Question: I'm trying change an uiimage control's containing image by clicking a button in swift. For this, i wrote a simple a "guess how many fingers i'm holding up" app. I've read some stackoverflow articles but couldn't solve the problem. Below you can see my code and my ui. How can i change change image on click?
Here's my code:
'''
import UIKit
class ViewController: UIViewController {
@IBOutlet var myImageView: UIImageView!
@IBOutlet var inputField: UITextField!
@IBAction func clickedGuessButtonAction(sender: AnyObject) {
println("Guess button clicked")
var randomX = Int(arc4random()%6)
println("randomX = \(randomX)")
var guess = inputField.text.toInt();
let image0 = UIImage(named: "images/qm.jpg")
let image1 = UIImage(named: "images/tick.jpg")
let image2 = UIImage(named: "images/cross.jpg")
if((inputField.text) != nil){
if(guess == randomX){
println("correct")
myImageView.image=UIImage(named: "tick.jpg") // THIS IS NOT WORKING
myImageView.image=image1 // THIS IS NOT WORKING TOO
inputField.resignFirstResponder();// hides keyboard
}
else
{
println("wrong")
myImageView.image=UIImage(named: "cross.jpg")
inputField.resignFirstResponder();//hides keyboard
}
}
else{
println("invalid input. requires integer only")
inputField.resignFirstResponder();// hides keyboard
}
}
override func viewDidLoad() {
super.viewDidLoad()
// Do any additional setup after loading the view, typically from a nib.
}
override func didReceiveMemoryWarning() {
super.didReceiveMemoryWarning()
// Dispose of any resources that can be recreated.
}
}
'''
And here's my UI:

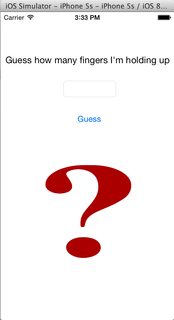
Answer: You don't need to specify either the asset catalog's name or the image file's extension. Try removing those. For example,
'''
myImageView.image = UIImage(named: "tick")
'''